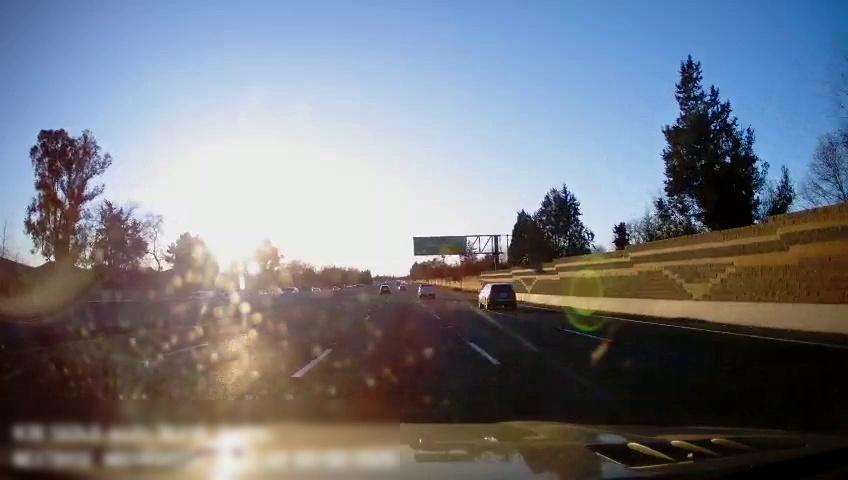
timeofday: Day
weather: Sunny
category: Drivable Space
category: Vehicles | SUV
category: Vehicles | SUV
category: Vehicles | Car
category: Vehicles | Car
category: Vehicles | Truck
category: Vehicles | SUV
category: Vehicles | SUV
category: Lanes | Alternate Lane
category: Lanes | Alternate Lane
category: Lanes | Current Lane
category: Lanes | Current Lane
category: Lanes | Alternate Lane
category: Lanes | Alternate Lane
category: Traffic | Signs